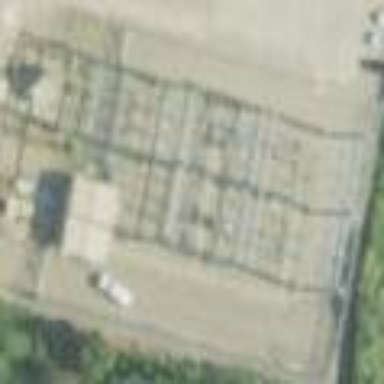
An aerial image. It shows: Distribution level power substation.